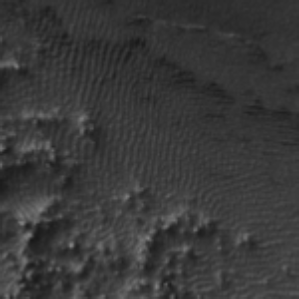
Label: frost